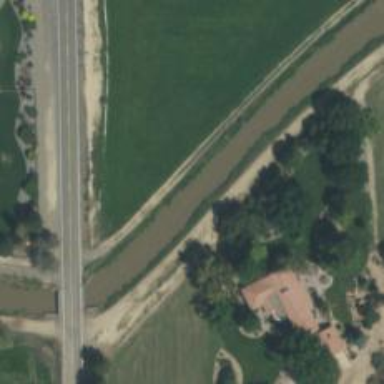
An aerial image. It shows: Canal.